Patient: sex F, age 46
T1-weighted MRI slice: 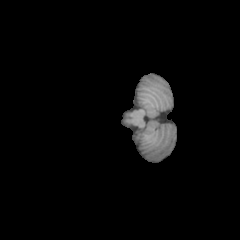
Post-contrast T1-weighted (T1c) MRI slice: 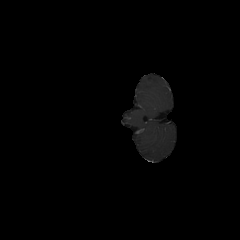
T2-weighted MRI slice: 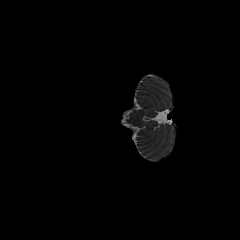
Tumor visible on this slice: no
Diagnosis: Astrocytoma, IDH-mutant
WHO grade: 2